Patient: sex M, age 64
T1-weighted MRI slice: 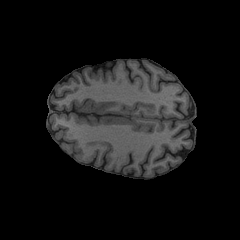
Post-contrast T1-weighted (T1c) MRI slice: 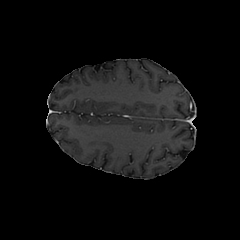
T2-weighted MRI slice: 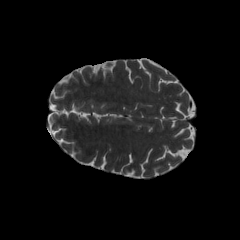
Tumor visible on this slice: no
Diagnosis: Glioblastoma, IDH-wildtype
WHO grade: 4